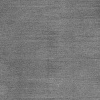
Atmospheric dust classification: dusty